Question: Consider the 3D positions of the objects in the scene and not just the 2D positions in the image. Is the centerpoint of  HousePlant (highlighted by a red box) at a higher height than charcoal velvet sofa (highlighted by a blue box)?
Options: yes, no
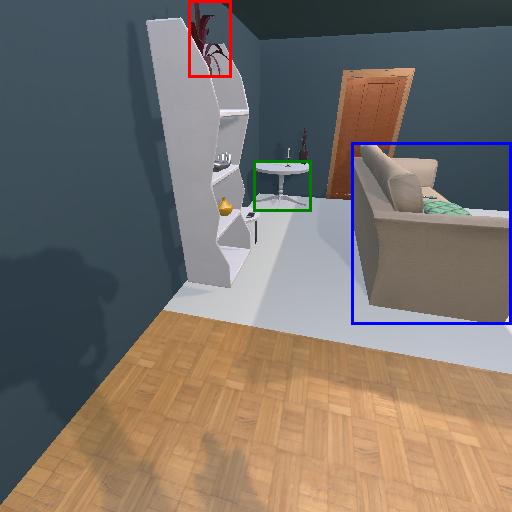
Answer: yes